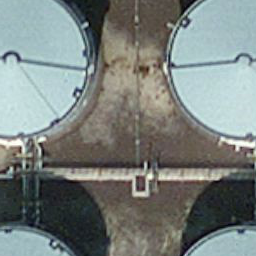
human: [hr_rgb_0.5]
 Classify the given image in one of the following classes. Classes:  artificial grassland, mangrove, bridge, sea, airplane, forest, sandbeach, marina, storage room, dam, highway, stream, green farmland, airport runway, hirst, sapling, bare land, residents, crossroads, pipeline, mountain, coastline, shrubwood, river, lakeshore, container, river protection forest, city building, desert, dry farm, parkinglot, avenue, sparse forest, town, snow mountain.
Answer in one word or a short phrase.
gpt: storage room